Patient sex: M
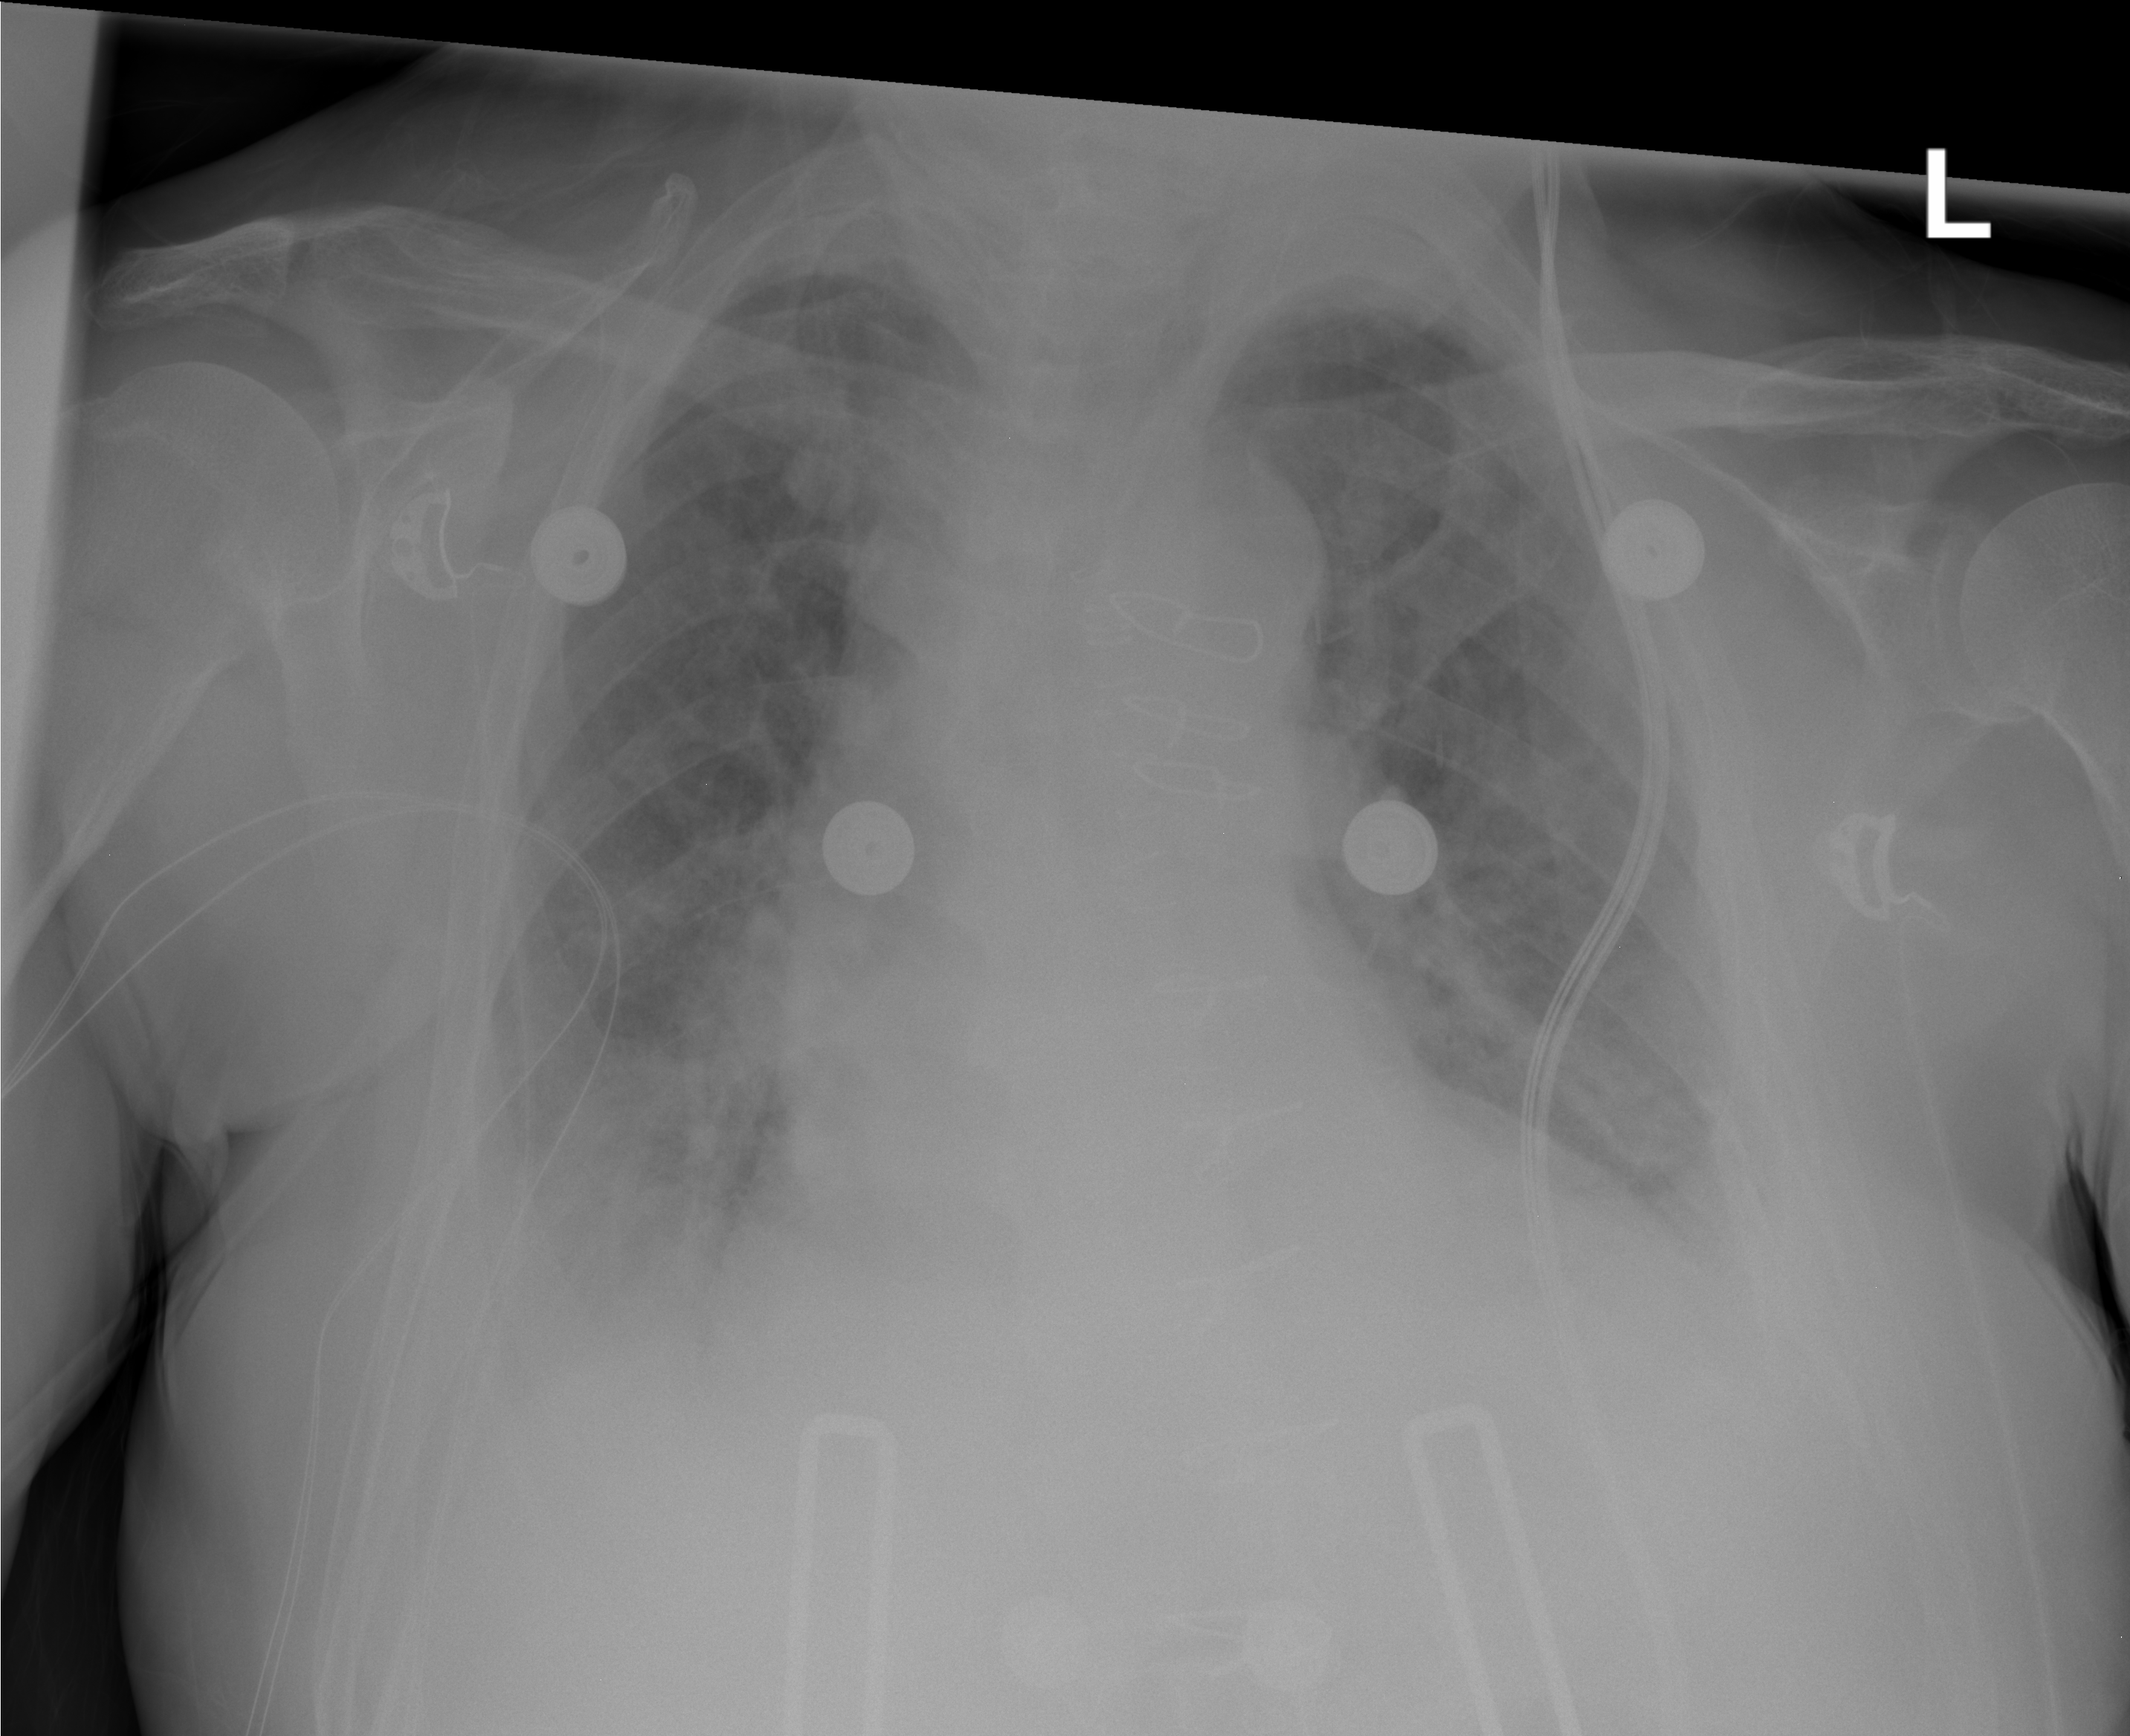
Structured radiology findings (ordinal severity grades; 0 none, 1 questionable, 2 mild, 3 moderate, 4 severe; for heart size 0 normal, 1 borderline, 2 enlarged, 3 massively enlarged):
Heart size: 0
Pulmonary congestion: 2
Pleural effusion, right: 2
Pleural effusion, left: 2
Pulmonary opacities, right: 0
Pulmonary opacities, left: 0
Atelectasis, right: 2
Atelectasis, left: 2